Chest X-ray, PA view. Patient: 43 years old, sex F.
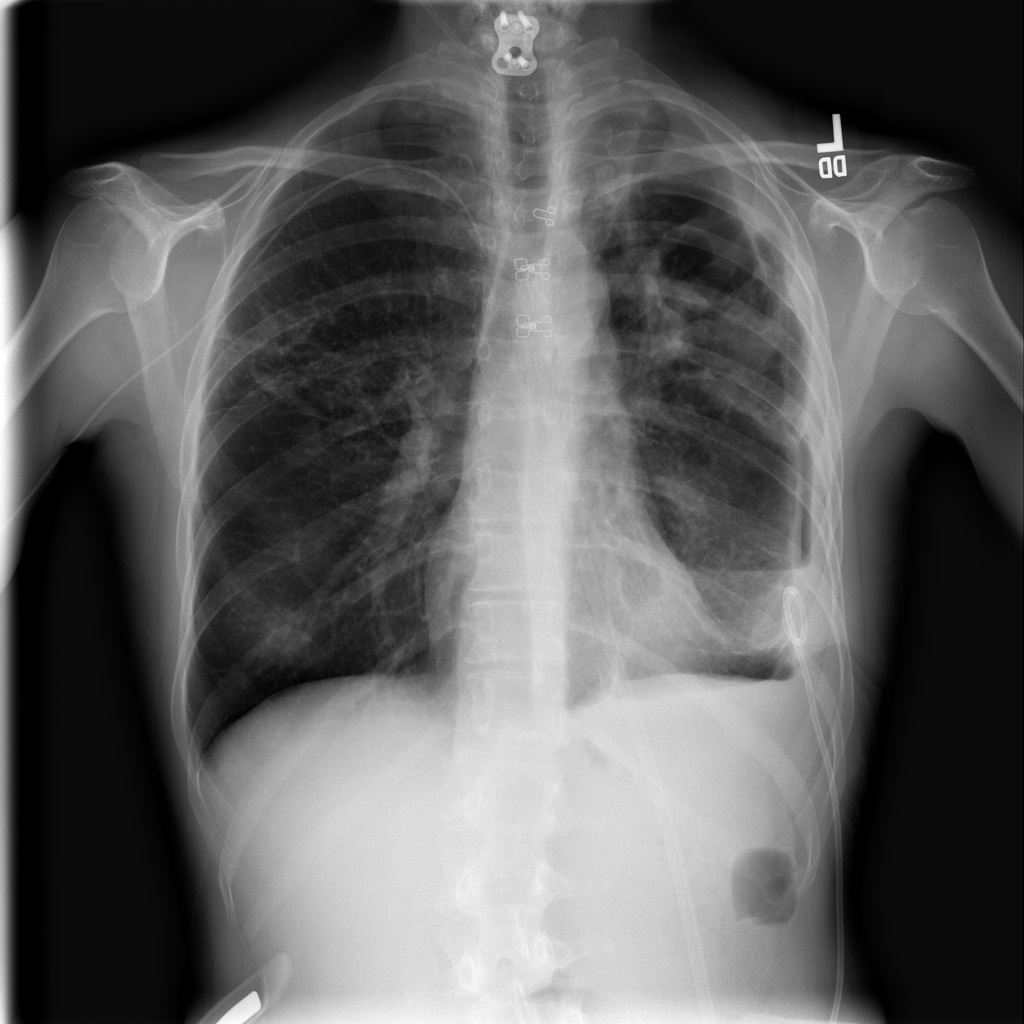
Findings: No Finding